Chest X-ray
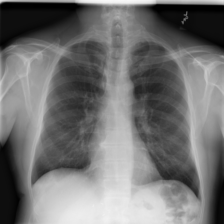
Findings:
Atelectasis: negative
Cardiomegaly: negative
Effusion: negative
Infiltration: negative
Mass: negative
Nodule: positive
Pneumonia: negative
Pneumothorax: negative
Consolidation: negative
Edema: negative
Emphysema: negative
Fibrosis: negative
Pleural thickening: negative
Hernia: negative